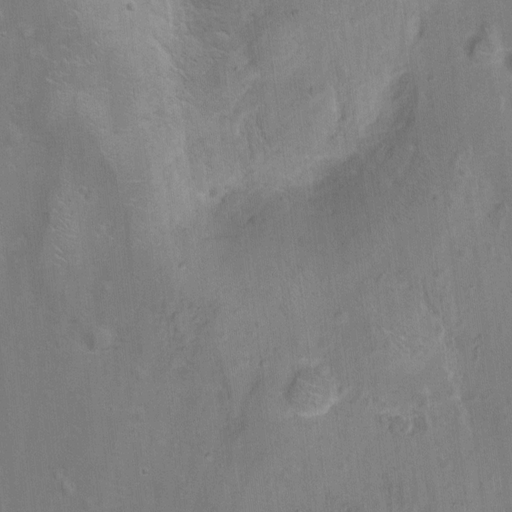
Classes present: Background